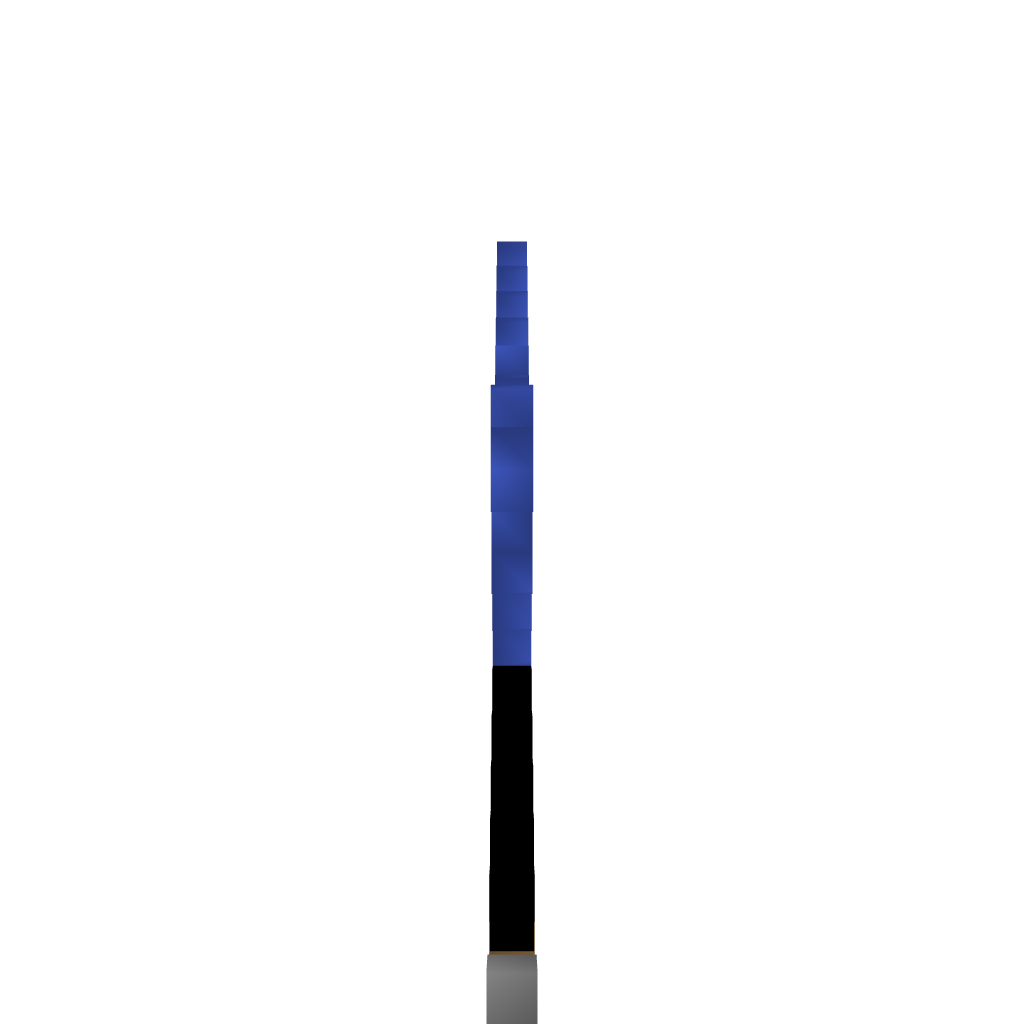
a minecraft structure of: Dark Sword - By Cybersneeze good quality